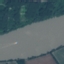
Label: River